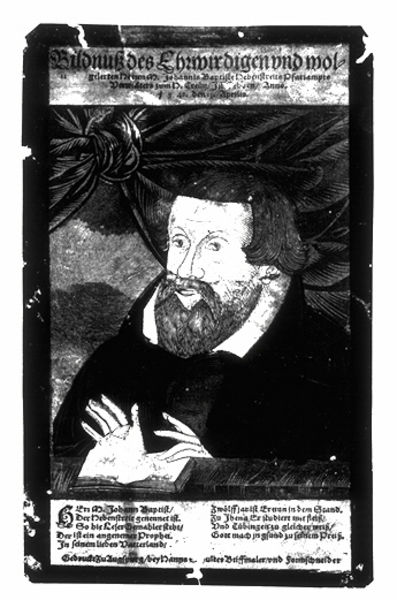
Titel: Bildnis des Johann Baptist Hebenstreit
Künstler: Hans d.Ä. Schultes
Institution: (Seriendruck)
Schlagwörter: berg, gemälde, hand, himmel, mann, weiß, landschaft, finger, frisur, geste, grau, haar, hintergrund, hut, mund, nase, profil, schwarz, stirn, tisch, ausblick, blick, bart, kappe, mütze, schnurrbart, augen, bibel, falten, knoten, kragen, rahmen, samt, vollbart, bildnis, herr, hände, portrait, porträt, vorhang, brüstung, geistlicher, haare, mantel, stoff, kaufmann, blatt, lippen, locken, renaissance, pony, holzschnitt, schrift, ruhe, gebirge, grafik, graphik, linien, spalten, tafel, inschrift, barbe, brauen, homme, nez, pupillen, deutsch, striche, kante, buch, balustrade, druck, radierung, stich, titel, blanc, noir, schwarzweiß, text, überschrift, beten, spitzbart, buchtitel, karte, talar, seiten, mittelalter, priester, luther, gelehrter, geistlich, einsicht, emblem, cheveux, main, strophen, weise, buchmalerei, typenschrift, majuskel, martin luther, scharzweiß, theologe, hanse, livre, gelehrt, lichtschatten, wissen, doigts, mains, texte, protestant, frakturschrift, lire, page, hplzschnitt, hane, emblem#, pages, title